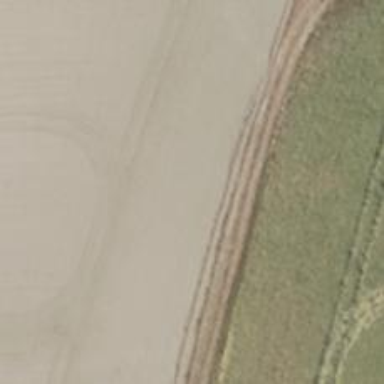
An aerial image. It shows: Dirt track road with grade 4 tracktype.